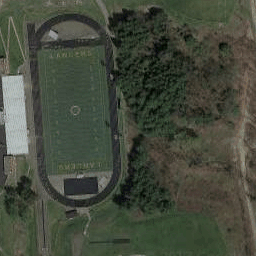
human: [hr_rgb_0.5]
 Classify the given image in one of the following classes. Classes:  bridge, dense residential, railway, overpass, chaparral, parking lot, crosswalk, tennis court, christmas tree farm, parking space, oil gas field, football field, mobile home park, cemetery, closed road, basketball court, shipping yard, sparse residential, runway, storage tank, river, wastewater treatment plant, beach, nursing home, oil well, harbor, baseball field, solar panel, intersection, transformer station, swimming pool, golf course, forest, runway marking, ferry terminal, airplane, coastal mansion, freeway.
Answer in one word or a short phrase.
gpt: football field